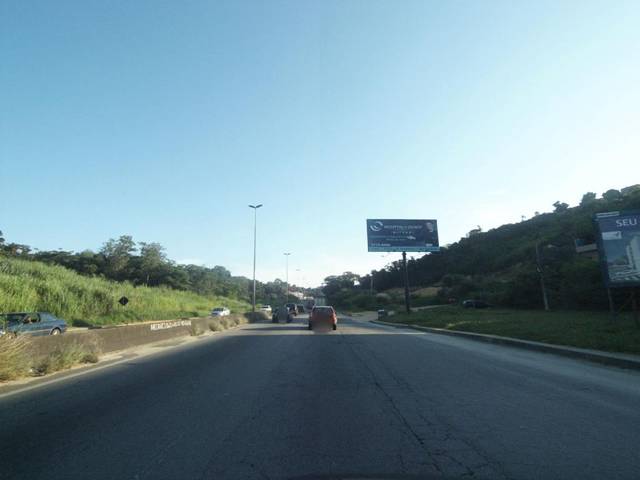
Region: Brazil
Coordinates: -22.877, -43.055